Aerial crown-view tile of a tropical tree (Barro Colorado Island, Panama), acquired 20241112:
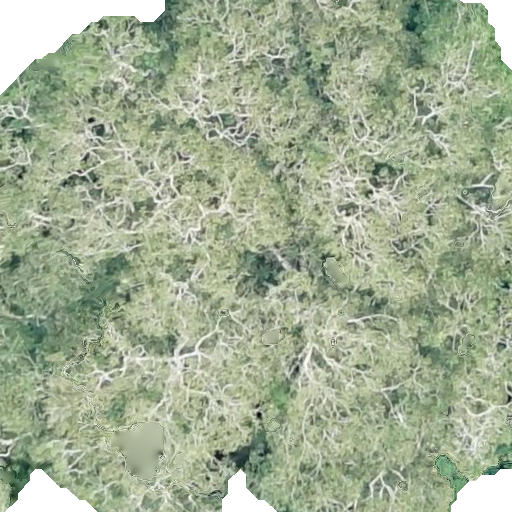
Species: Dipteryx oleifera
GBIF accepted scientific name: Dipteryx oleifera
Crown area: 510.678 m²